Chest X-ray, PA view. Patient: 47 years old, sex M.
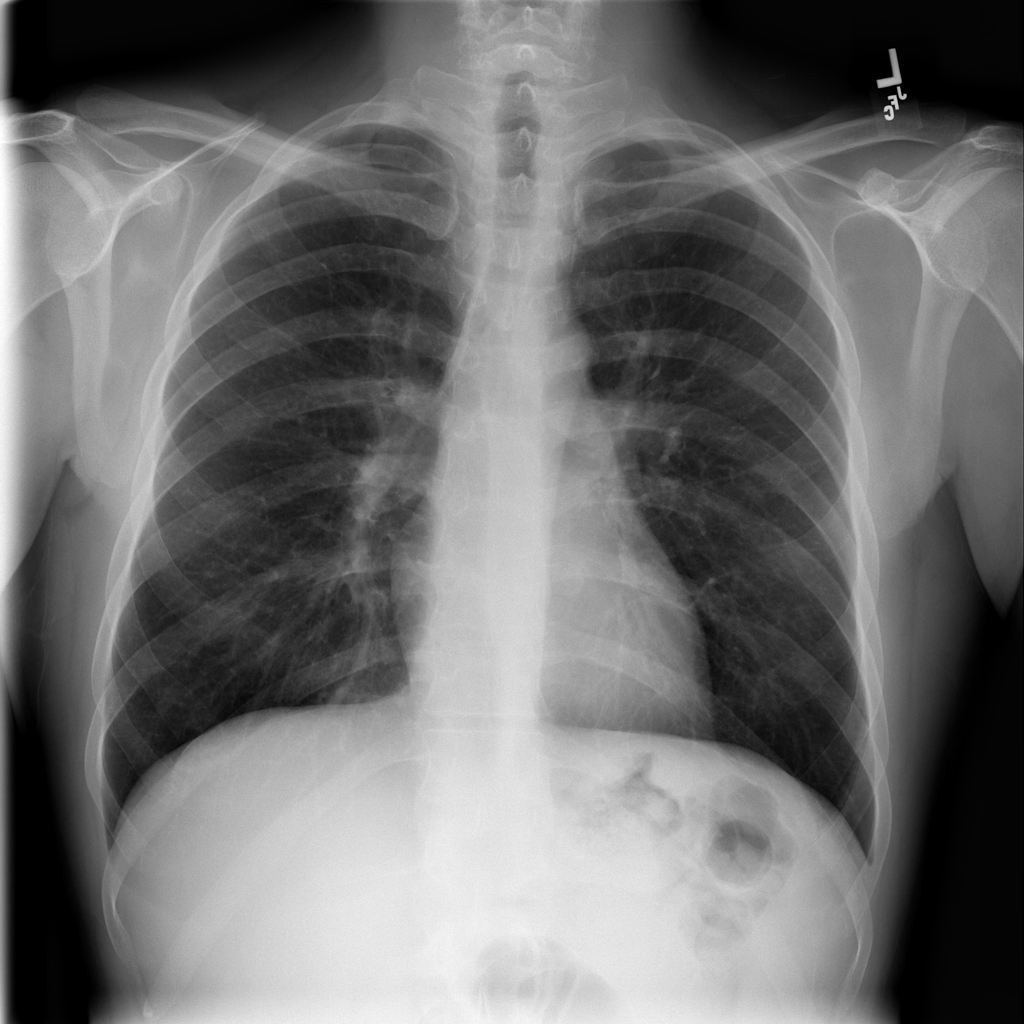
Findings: No Finding